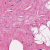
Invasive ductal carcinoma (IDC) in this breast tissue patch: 0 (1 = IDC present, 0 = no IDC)